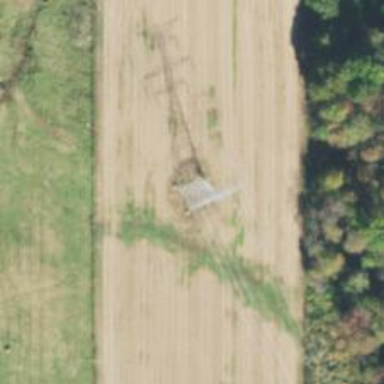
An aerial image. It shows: Lattice structure tower used for power transmission.